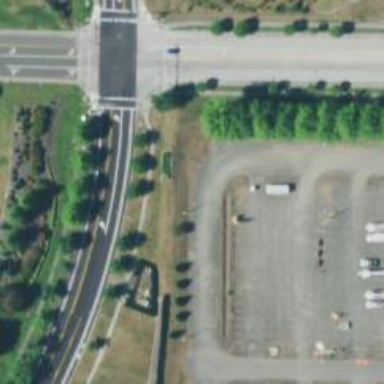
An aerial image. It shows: Footway on the east sidewalk of NE Century Blvd.